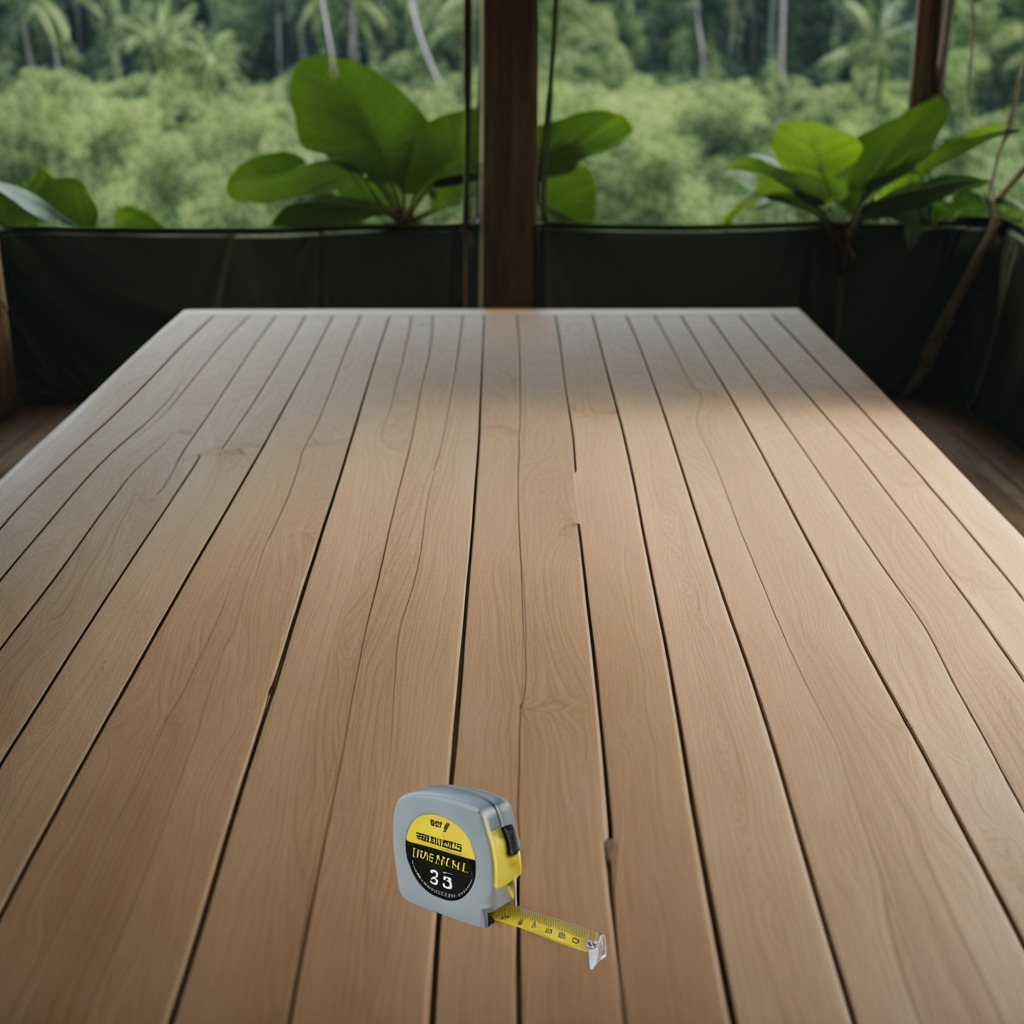
A measuring tape is lying on the wooden table.